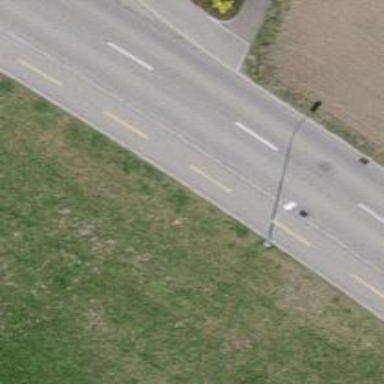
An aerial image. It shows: Residential road with asphalt surface. There is cycle track on the right side.